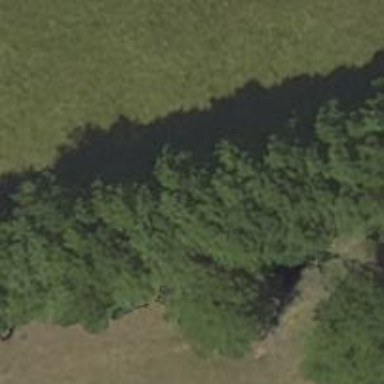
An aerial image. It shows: Row of trees in natural setting.